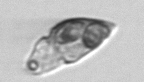
Label: Amphidinium